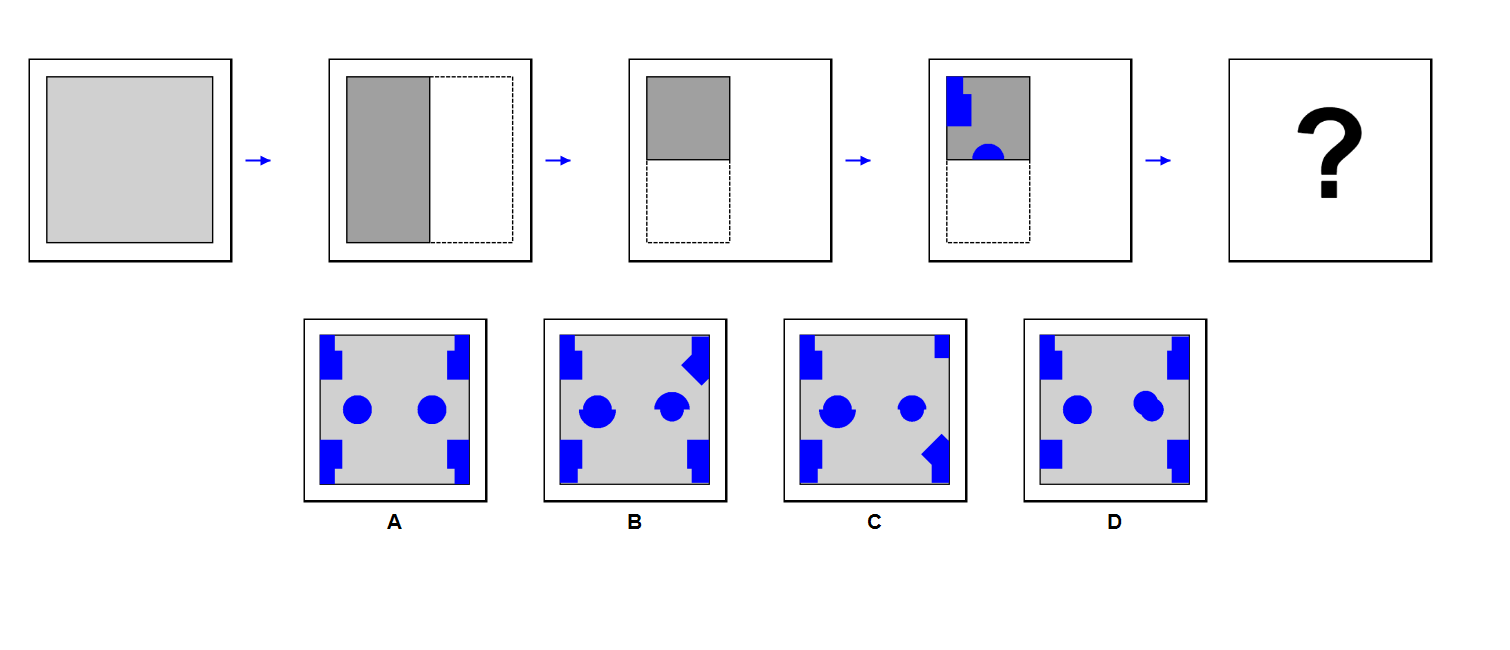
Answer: A